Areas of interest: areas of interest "Commercial service"
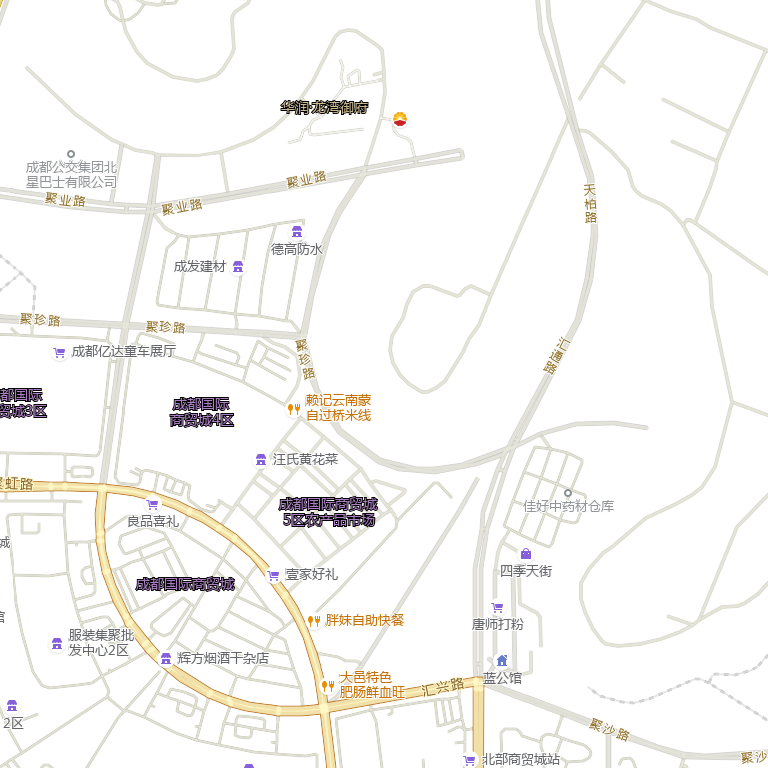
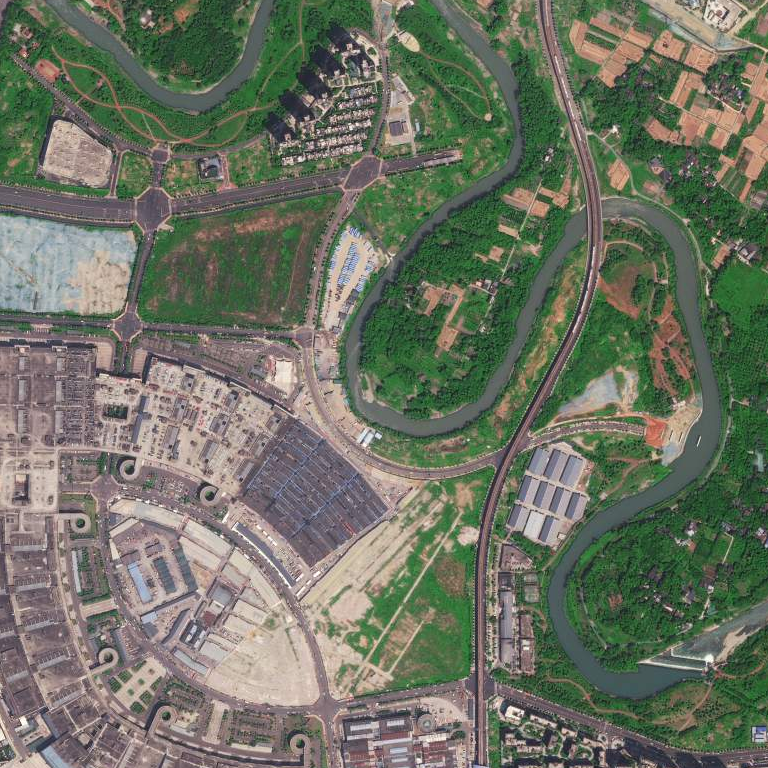